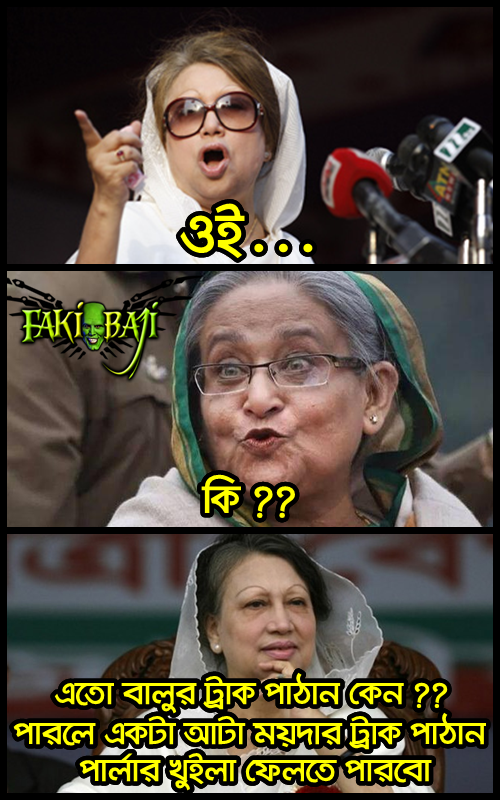
Caption: ওই... কি? এতো বালুর ট্রাক পাঠান কেন?? পারলে একটা আটা ময়দার ট্রাক পাঠান পার্লার খুইলা ফেলতে পারবো
Label: hate